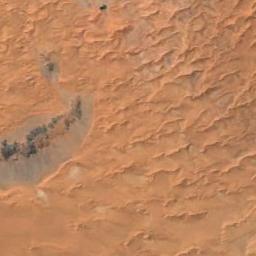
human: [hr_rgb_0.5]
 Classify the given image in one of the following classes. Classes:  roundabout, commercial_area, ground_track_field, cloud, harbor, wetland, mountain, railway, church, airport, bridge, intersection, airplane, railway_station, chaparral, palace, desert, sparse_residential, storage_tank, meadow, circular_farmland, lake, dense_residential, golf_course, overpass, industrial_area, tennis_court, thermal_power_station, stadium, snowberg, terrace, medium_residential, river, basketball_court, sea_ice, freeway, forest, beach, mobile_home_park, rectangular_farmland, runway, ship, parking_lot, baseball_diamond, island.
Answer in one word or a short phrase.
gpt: desert